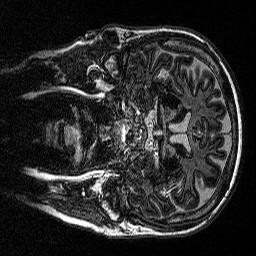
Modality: MP2RAGE
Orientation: coronal
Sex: female
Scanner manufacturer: siemens
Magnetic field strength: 3 T
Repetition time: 5 s
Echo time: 0.00292 s